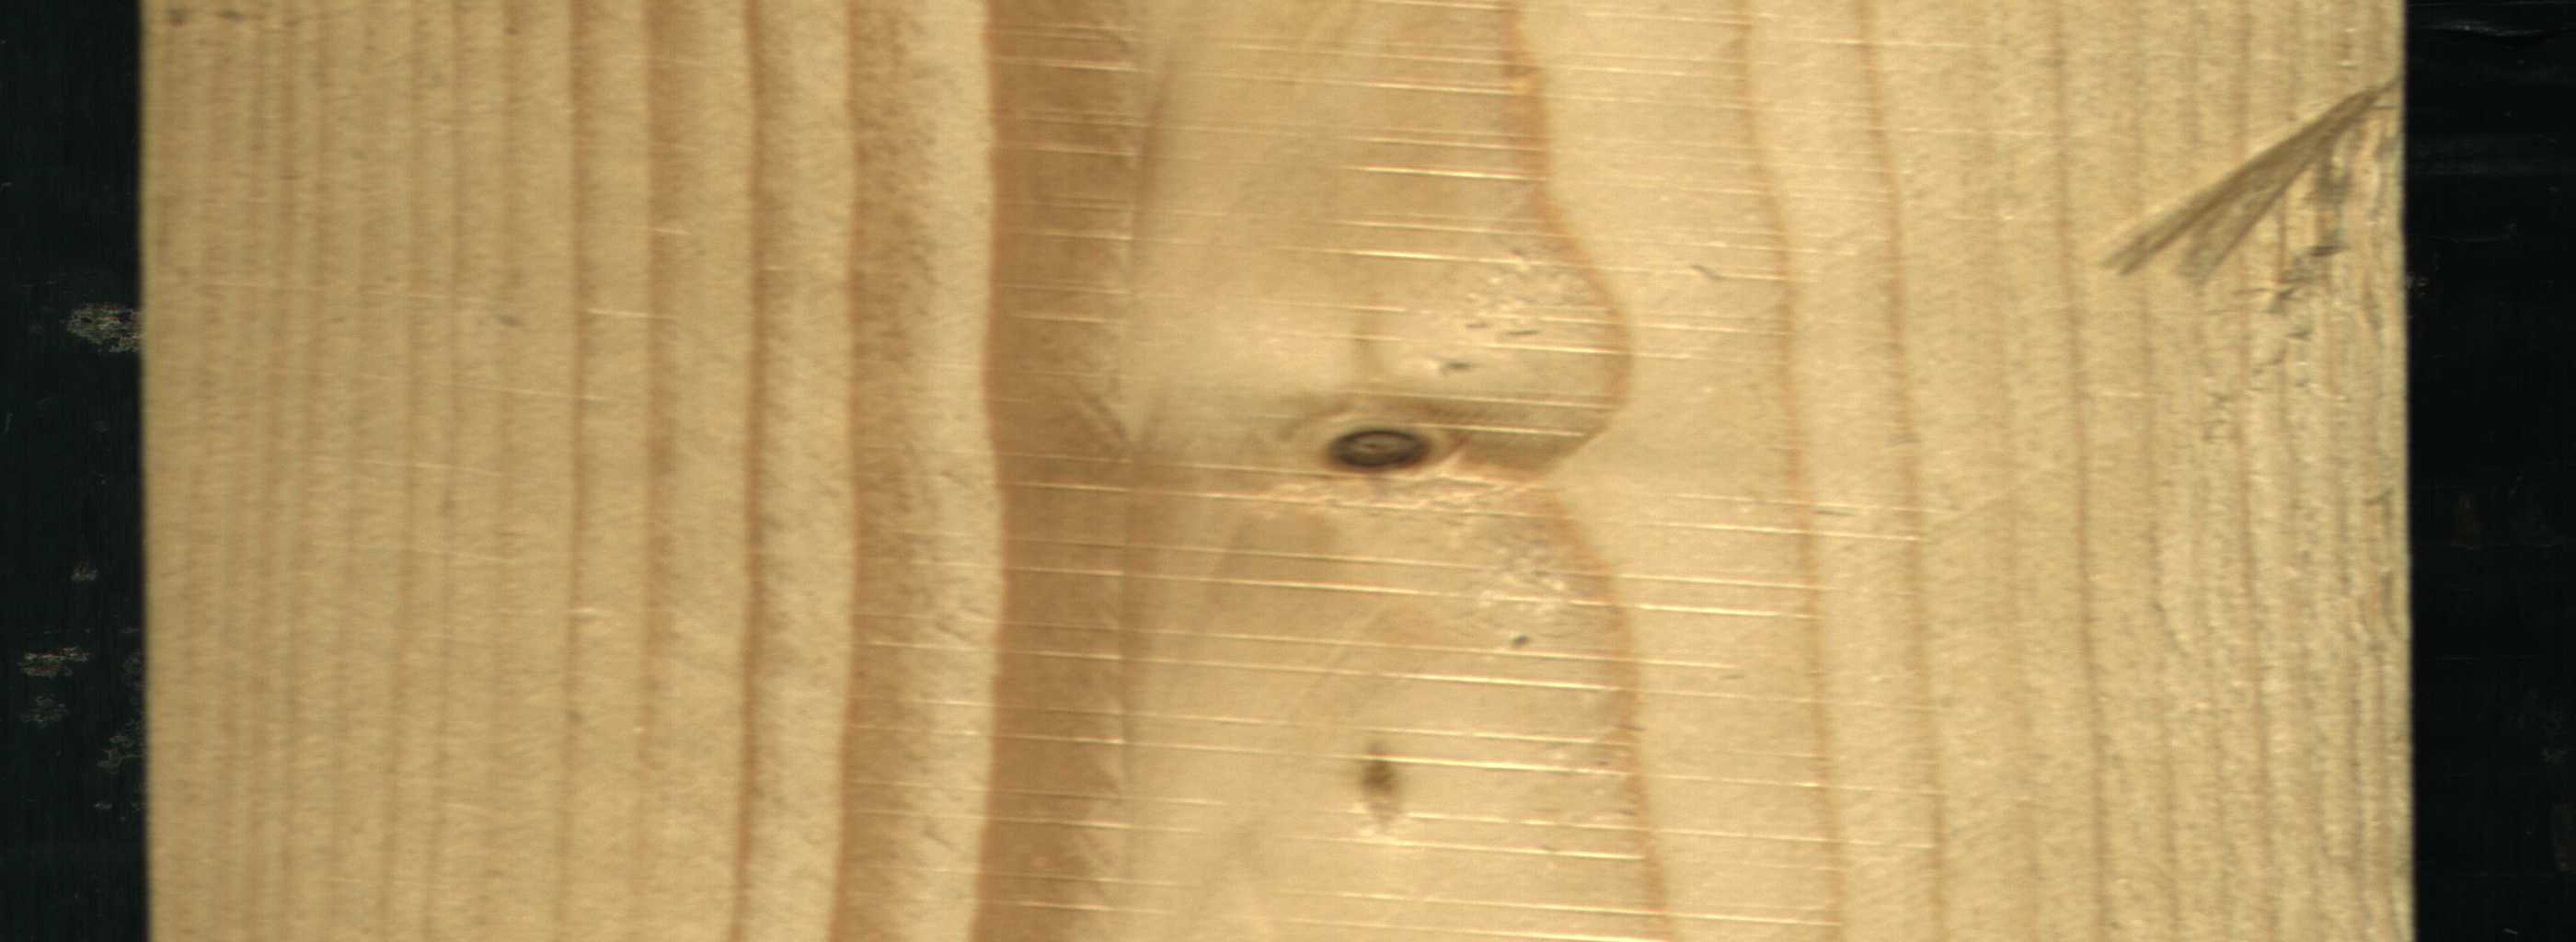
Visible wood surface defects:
Quartzity
Live_Knot